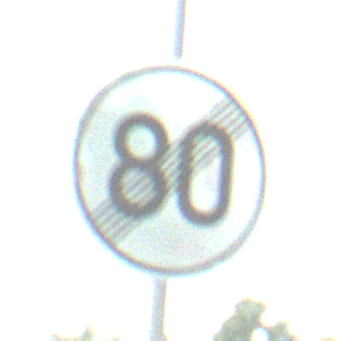
Verkehrszeichen: EndeGeschwindigkeit80
Umgebung: Outdoor, Nature
Tageszeit: MorningAfternoon
Wetter: PartlyCloudy
Licht: Natural
Jahreszeit: NotSpecified
Kontrast: HighContrast